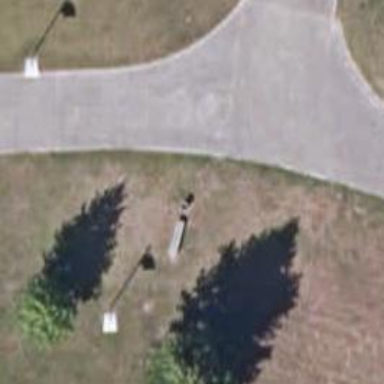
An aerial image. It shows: Bench.